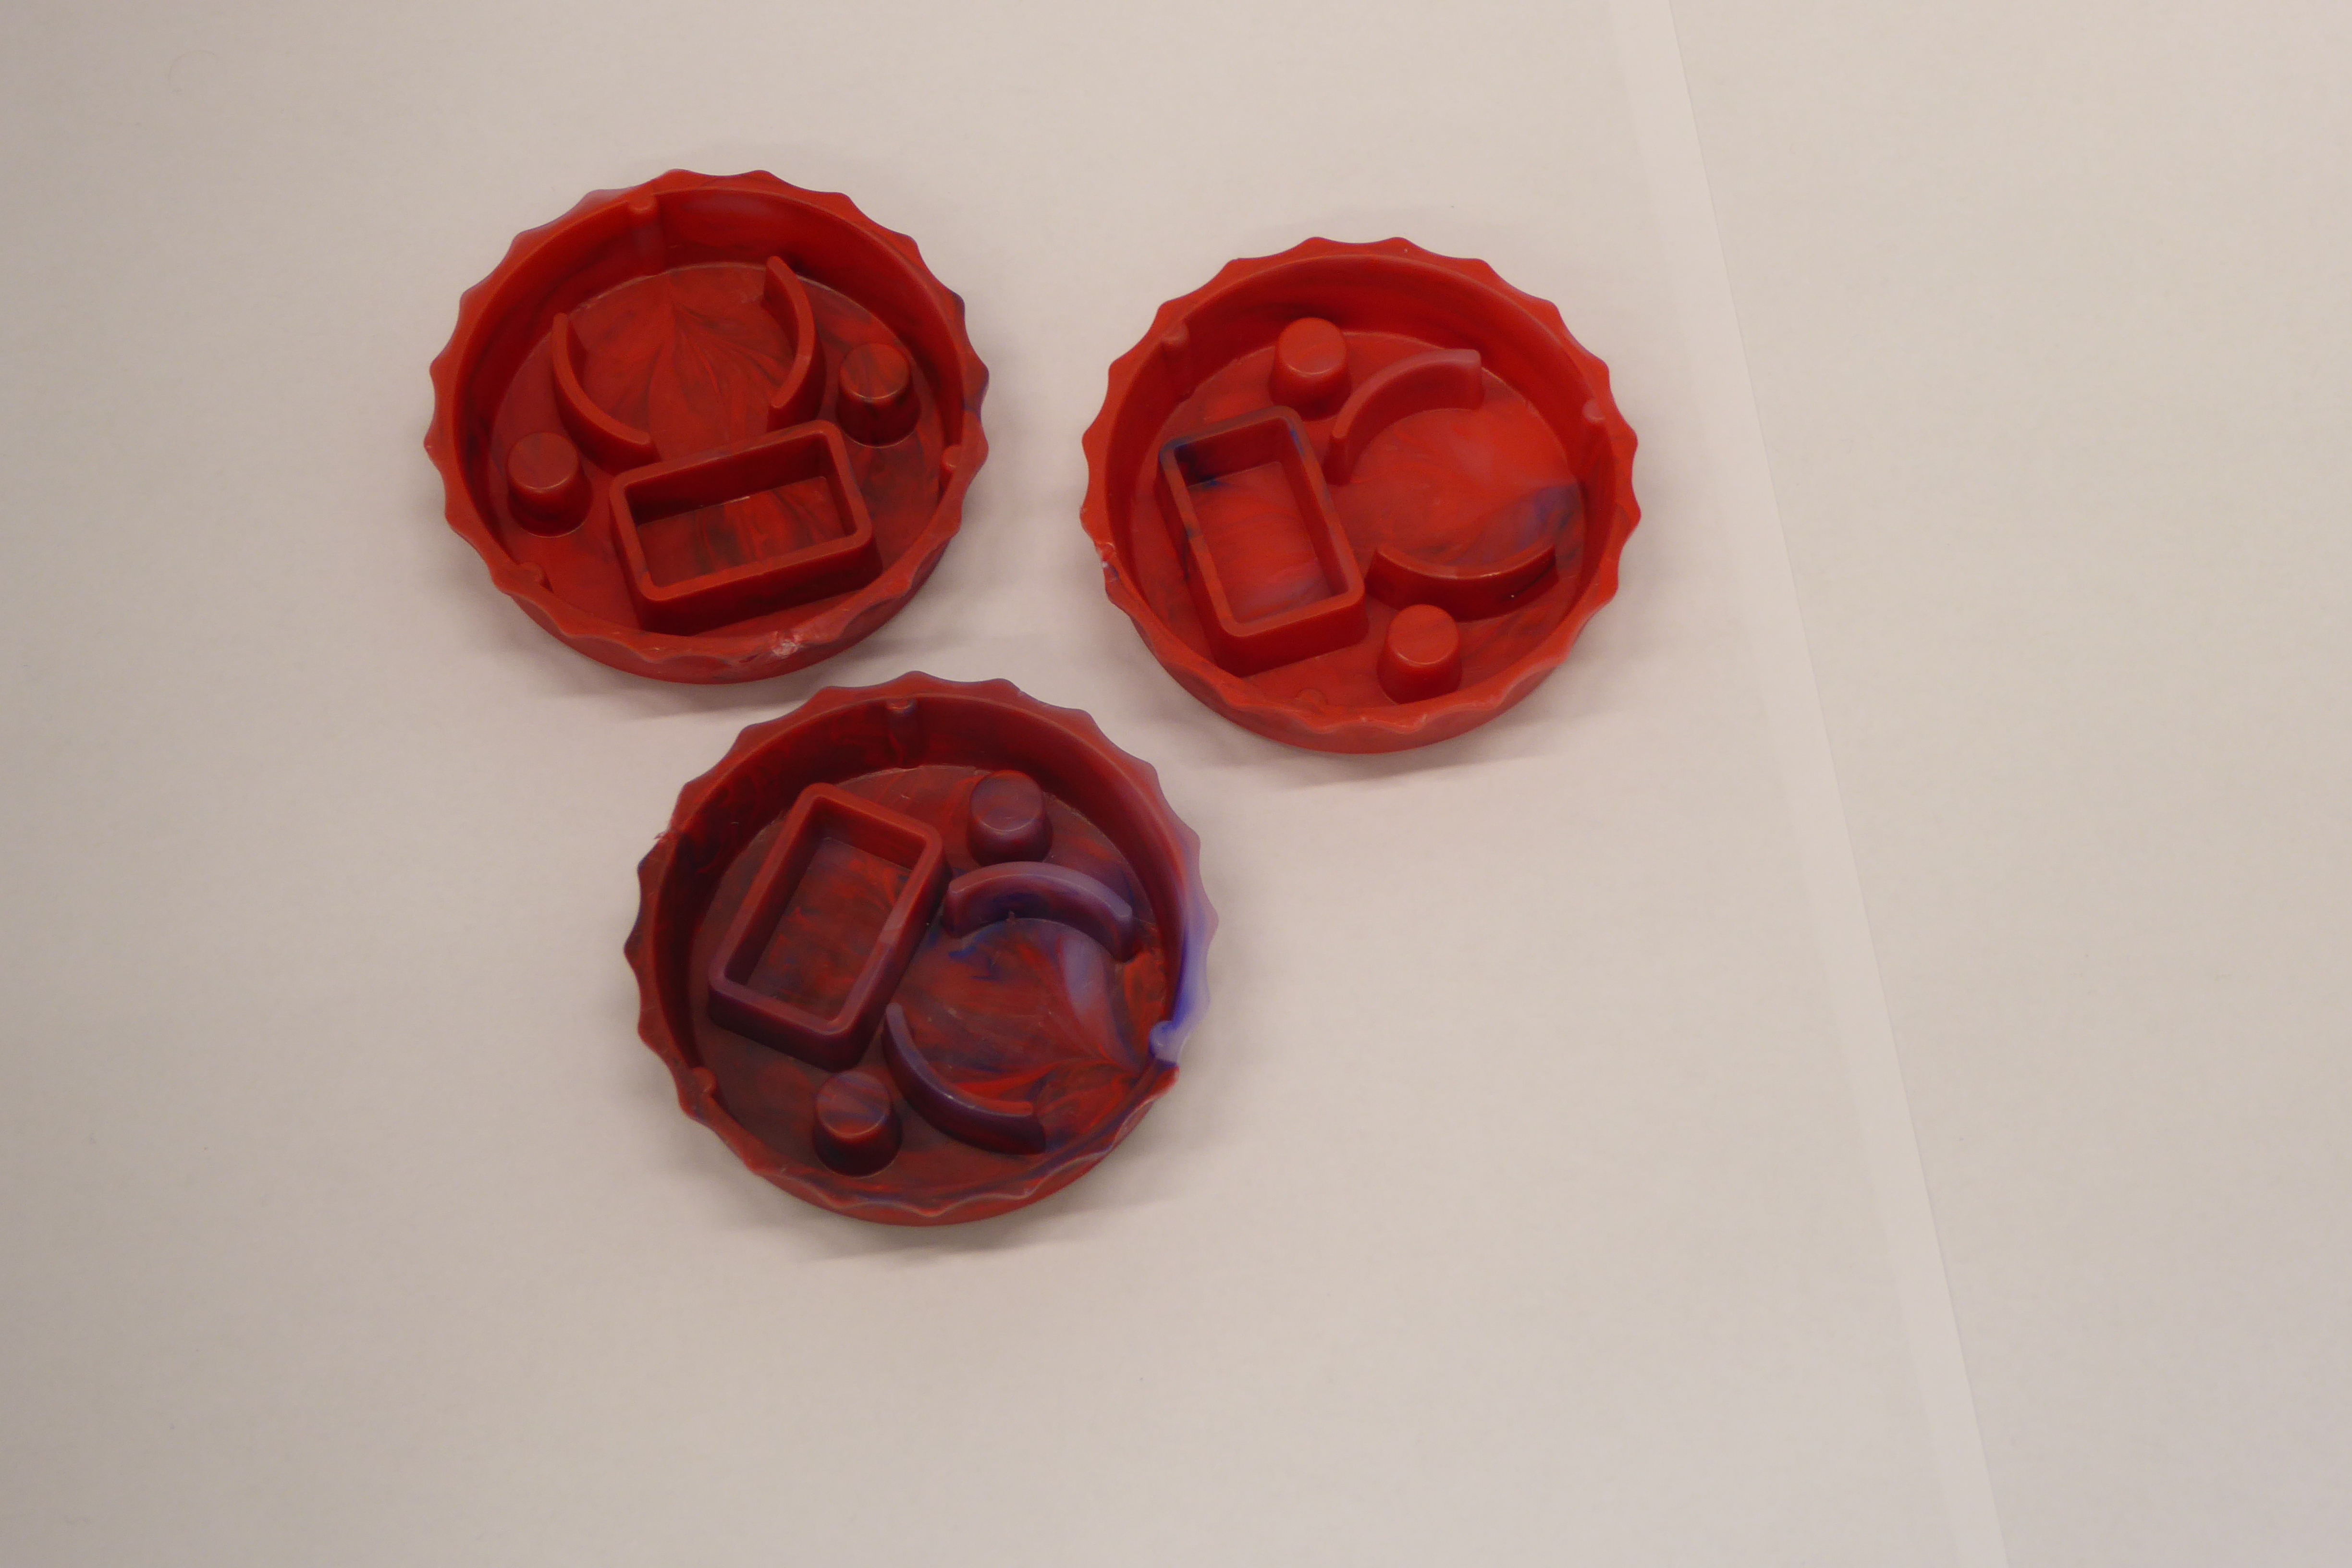
Label: Bottle Opener - Cover